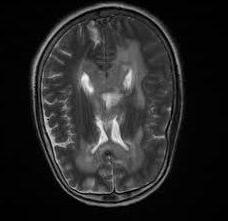
Label: notumor